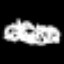
Label: squiggle